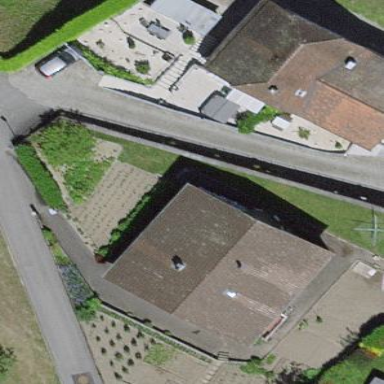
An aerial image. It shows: Gabled building with tile roof oriented across.